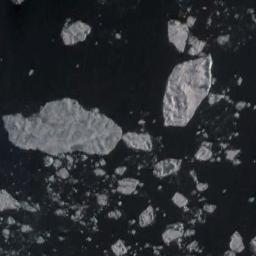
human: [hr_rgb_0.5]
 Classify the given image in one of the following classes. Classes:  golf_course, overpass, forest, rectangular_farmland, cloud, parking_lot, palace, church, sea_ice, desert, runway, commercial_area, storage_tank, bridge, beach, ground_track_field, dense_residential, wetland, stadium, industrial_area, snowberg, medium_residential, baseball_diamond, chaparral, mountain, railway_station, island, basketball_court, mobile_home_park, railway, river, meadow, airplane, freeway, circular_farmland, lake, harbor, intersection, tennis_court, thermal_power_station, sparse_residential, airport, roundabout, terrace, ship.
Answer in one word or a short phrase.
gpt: sea_ice